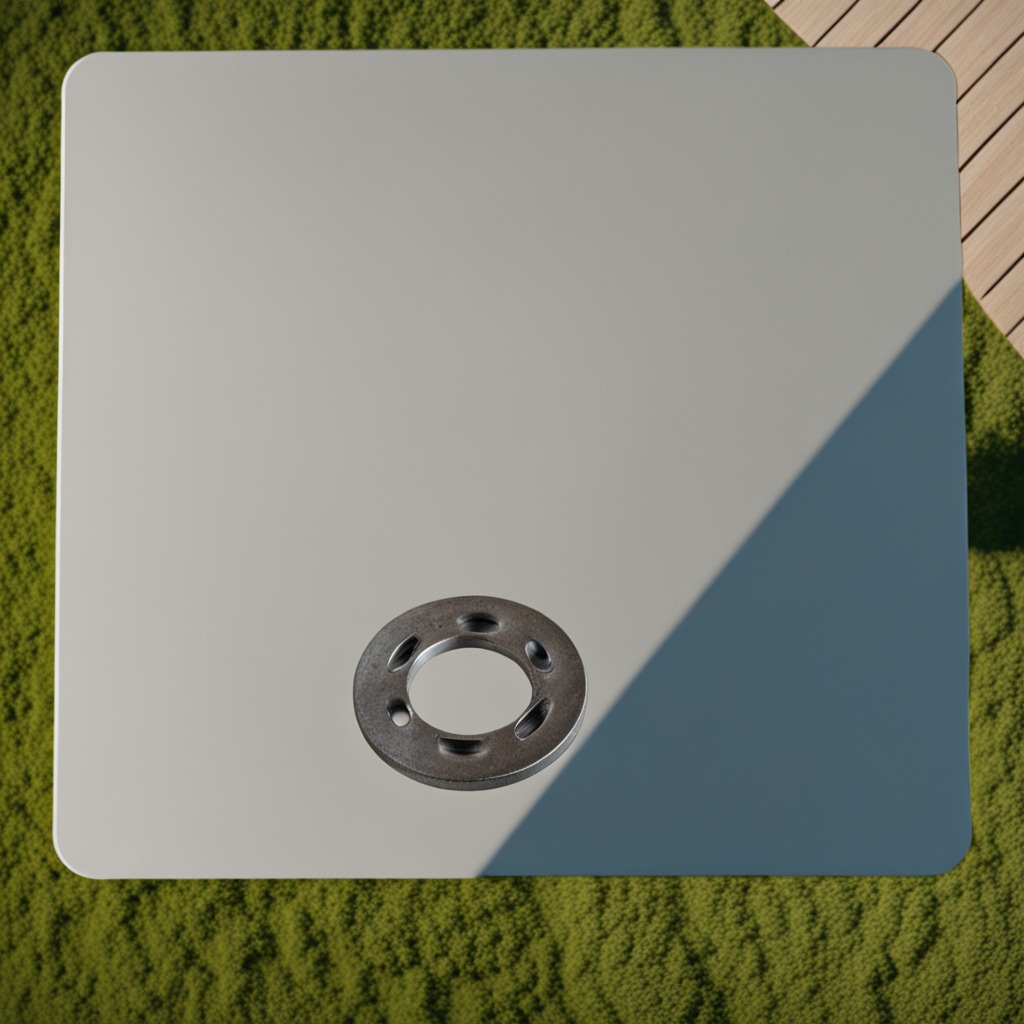
A flat metal washer is lying on the table.